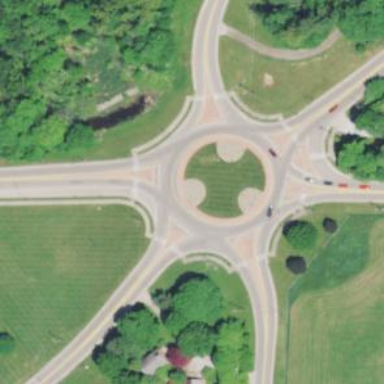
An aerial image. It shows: Secondary road leading to roundabout.